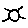
Label: sun